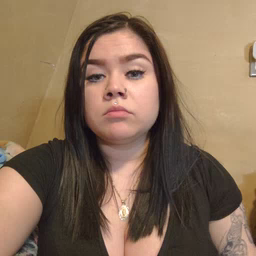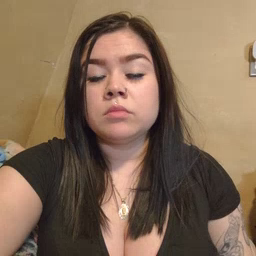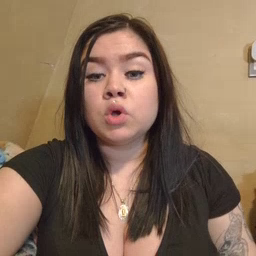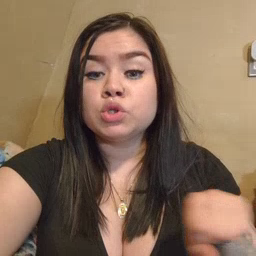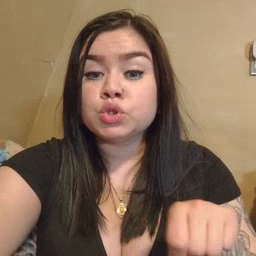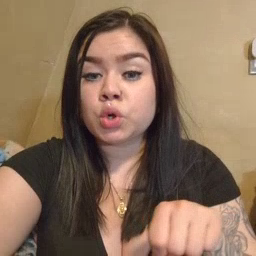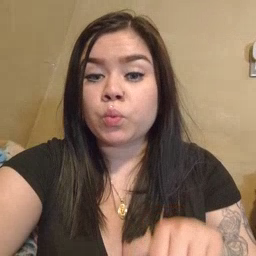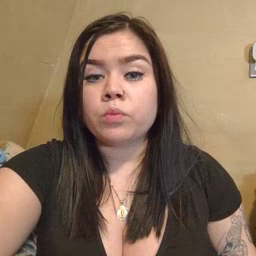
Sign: shoe